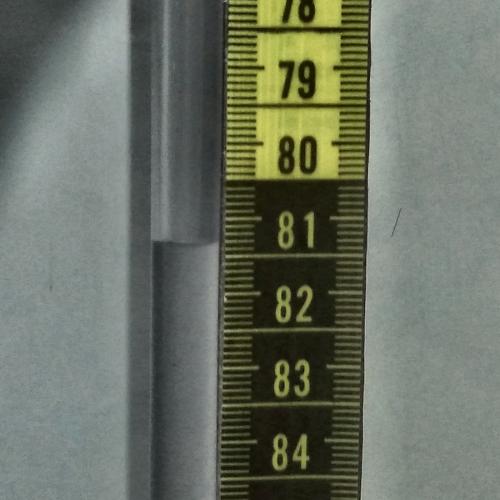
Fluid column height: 81.3 cm